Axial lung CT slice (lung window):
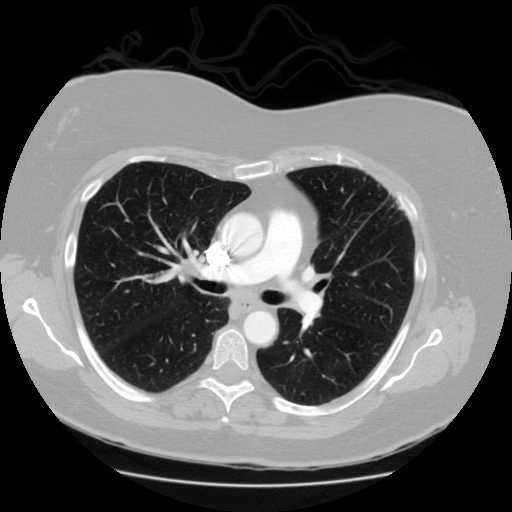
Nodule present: no